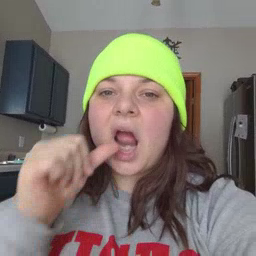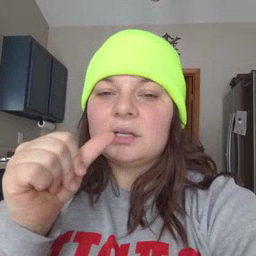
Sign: nuts